Question: I am using custom adapter for displaying list view with text view and image view.

This is my output screen. Now I want to delete a item from listview and I achieve that by using the below codes
'''
holder.img_delete.setTag(tempValues.getCompanyName());
holder.img_delete.setOnClickListener(new OnClickListener() {
@Override
public void onClick(View view) {
eventDB.open();
eventDB.DeleteByText(view.getTag().toString());
eventDB.close();
Toast.makeText(ctx, "Deleted", 10).show();
notifyDataSetChanged();
}
});
'''
Now the problem is the listView not updating the items after deletion was performed. Please give me suggestions.
'''
public class CustomAdapter extends BaseAdapter implements OnClickListener {
private ArrayList data;
private static LayoutInflater inflater=null;
public Resources res;
ListModel tempValues=null;
int i=0;
Context ctx;
EventCate_DBAdapter eventDB;
public CustomAdapter(Context c, ArrayList d,Resources resLocal) {
data=d;
res = resLocal;
ctx=c;
inflater = (LayoutInflater)ctx.getSystemService(Context.LAYOUT_INFLATER_SERVICE);
eventDB = new EventCate_DBAdapter(ctx);
}
public int getCount() {
if(data.size()<=0)
return 1;
return data.size();
}
public Object getItem(int position) {
return position;
}
public long getItemId(int position) {
return position;
}
public static class ViewHolder{
public TextView text;
public static ImageView img_edit,img_delete;
}
public View getView(int position, View convertView, ViewGroup parent) {
View vi=convertView;
ViewHolder holder;
if(convertView==null){
vi = inflater.inflate(R.layout.tabitem, null);
holder=new ViewHolder();
holder.text=(TextView)vi.findViewById(R.id.tv_event_cat);
holder.img_edit=(ImageView)vi.findViewById(R.id.iv_edit);
holder.img_delete=(ImageView)vi.findViewById(R.id.iv_delete);
vi.setTag(holder);
}
else
holder=(ViewHolder)vi.getTag();
if(data.size()<=0)
{
holder.text.setText("No Data");
}
else
{
tempValues=null;
tempValues = (ListModel) data.get(position);
holder.text.setText(tempValues.getCompanyName());
vi.setOnClickListener(new OnItemClickListener(position));
}
holder.img_edit.setTag(tempValues.getCompanyName());
holder.img_edit.setOnClickListener(new OnClickListener() {
@Override
public void onClick(View view) {
Toast.makeText(ctx, "Edit = "+view.getTag().toString(), Toast.LENGTH_SHORT).show();
}
});
holder.img_delete.setTag(tempValues.getCompanyName());
holder.img_delete.setOnClickListener(new OnClickListener() {
@Override
public void onClick(View view) {
eventDB.open();
eventDB.DeleteByText(view.getTag().toString());
eventDB.close();
Toast.makeText(ctx, "Deleted", 10).show();
notifyDataSetChanged();
notifyDataSetInvalidated();
}
});
return vi;
}
@Override
public void onClick(View v) {
Log.v("CustomAdapter", "=====Row button clicked");
}
private class OnItemClickListener implements OnClickListener{
private int mPosition;
OnItemClickListener(int position){
mPosition = position;
}
@Override
public void onClick(View arg0) {
SettingsActivity sct = (SettingsActivity)ctx;
sct.onItemClick(mPosition);
}
}
}
'''
Delete items works fine. I need an another solution for updating list items.
This is my coding
'''
eventDB.open();
eventDB.update(Id.get(0), etEventCategory.getText().toString());
eventDB.close();
data.set(pos,etEventCategory.getText().toString());
dialog.dismiss();
notifyDataSetChanged();
notifyDataSetInvalidated();
'''
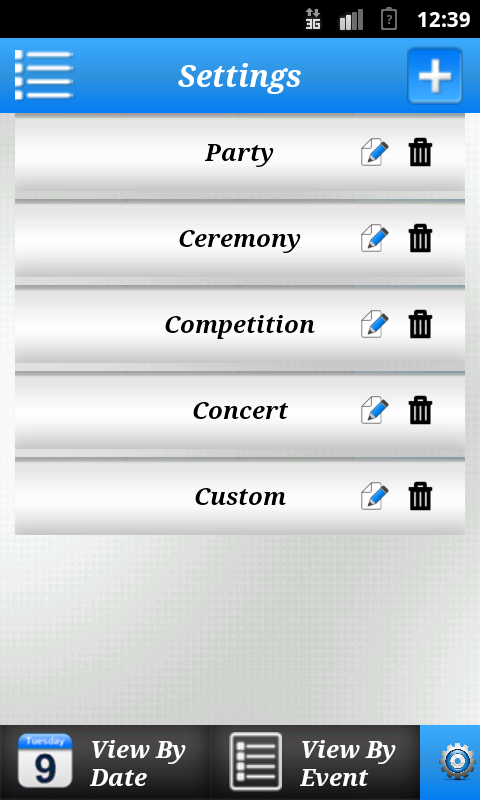
Answer: you should also remove object from your 'data' array too before calling notifyDataSetChanged()
change to this code
'''
holder.img_delete.setOnClickListener(new OnClickListener() {
@Override
public void onClick(View view) {
eventDB.open();
eventDB.DeleteByText(view.getTag().toString());
data.remove(position); // change position to final
eventDB.close();
Toast.makeText(ctx, "Deleted", 10).show();
notifyDataSetChanged();
//notifyDataSetInvalidated();
}
});
'''